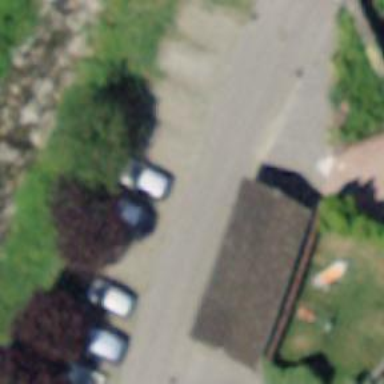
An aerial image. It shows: Parking area.